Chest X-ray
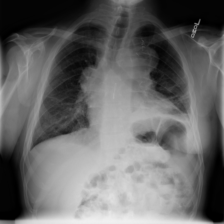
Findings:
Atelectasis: positive
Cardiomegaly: negative
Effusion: negative
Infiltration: positive
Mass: positive
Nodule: negative
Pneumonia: negative
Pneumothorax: negative
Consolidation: negative
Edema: negative
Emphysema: negative
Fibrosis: negative
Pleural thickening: negative
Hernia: negative